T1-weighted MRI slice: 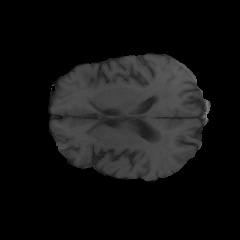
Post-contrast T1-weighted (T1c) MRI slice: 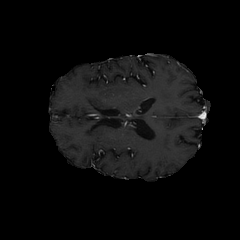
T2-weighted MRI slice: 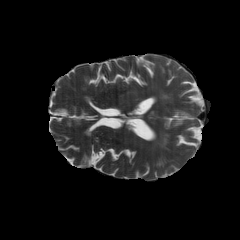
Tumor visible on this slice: no